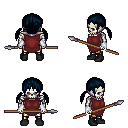
a pixel art fantasy rpg character, male body template, skeleton, maroon tunic, gold greaves, raven twin-tailed hairstyle, white cloth bracers, black shoes, spear, four views (front, back, left, right), 2x2 character sprite sheet, small pixel art, hard edges, no anti-aliasing